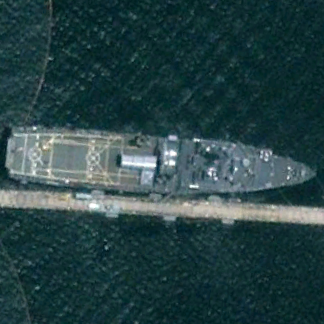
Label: combat